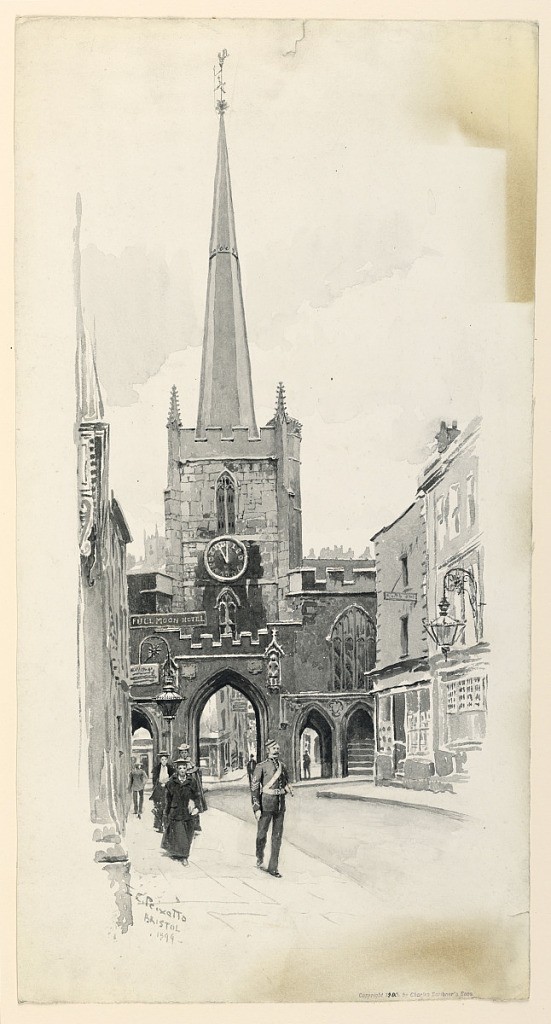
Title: St. John's Gate, Bristol
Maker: Ernest Clifford Peixotto, American, 1869–1940
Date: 1899
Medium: Brush and black and grey watercolor on paper
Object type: Drawing
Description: The gate, with tower and its spire rising above it, is seen at the end of a street lined with houses and stores.